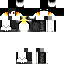
A female skeleton skin with dark skin, wearing brown helmet dressed in a yellow robe top and black pants, featuring a closed mouth.